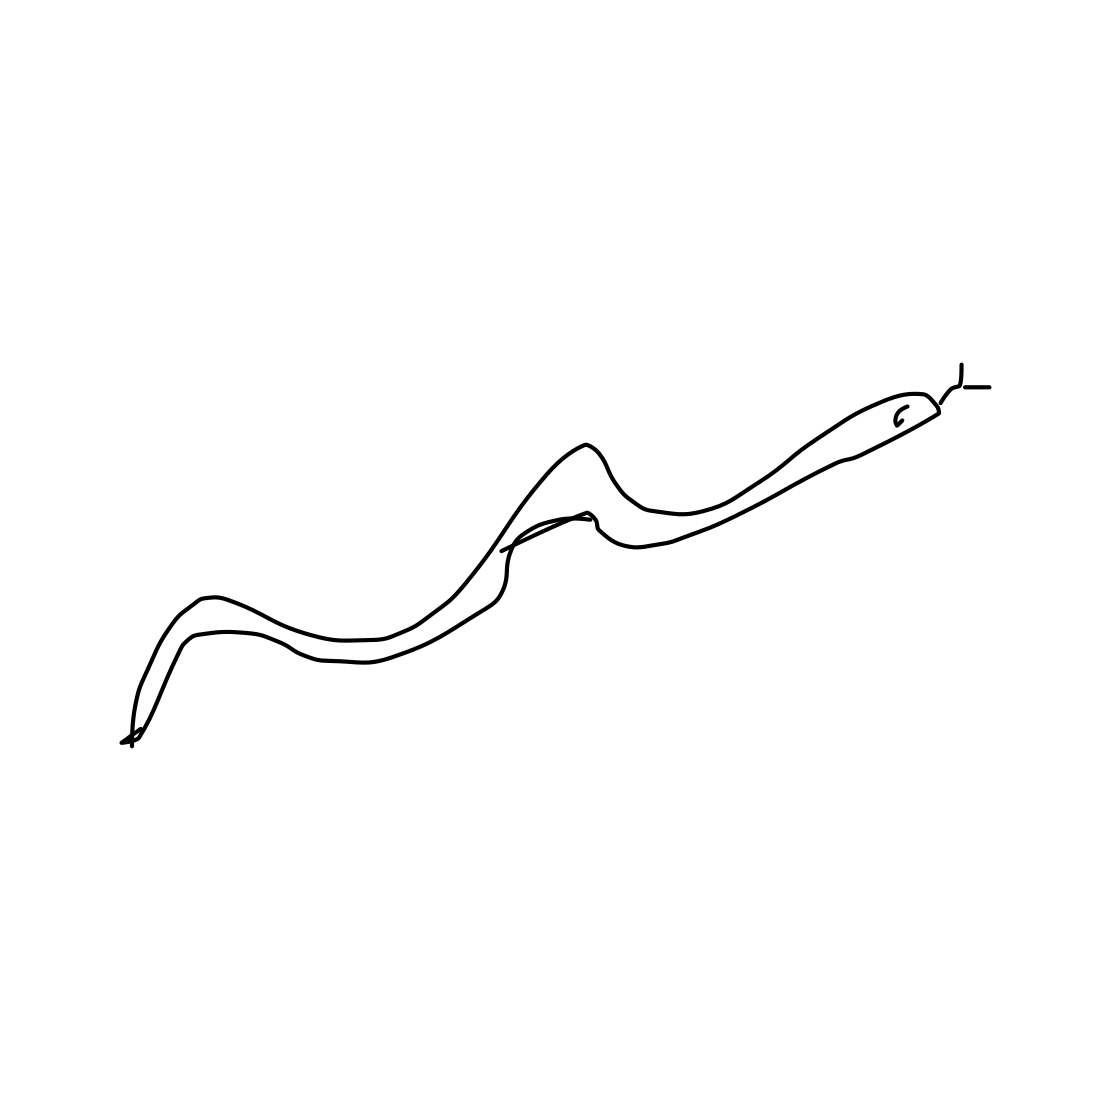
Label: snake